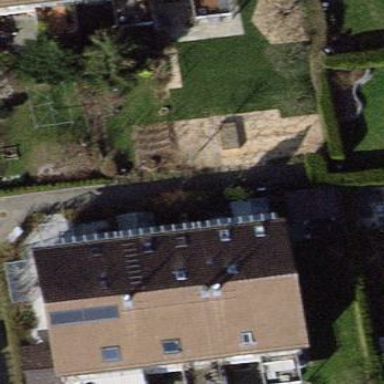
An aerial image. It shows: Terrace-style building with gabled roof.